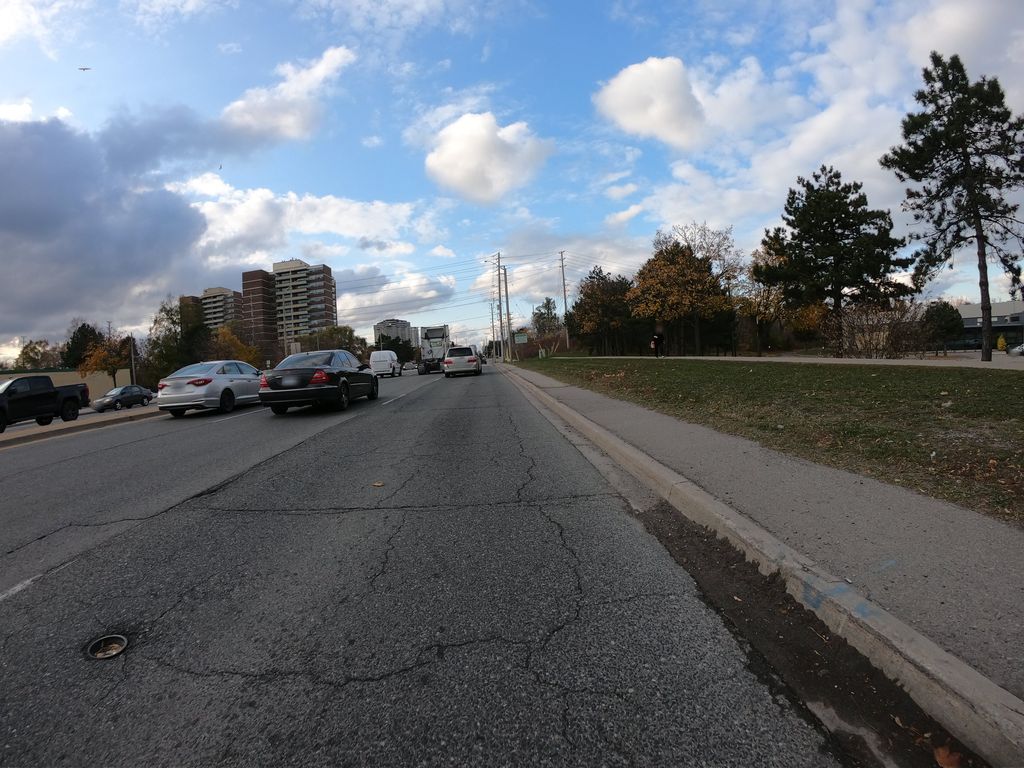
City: toronto